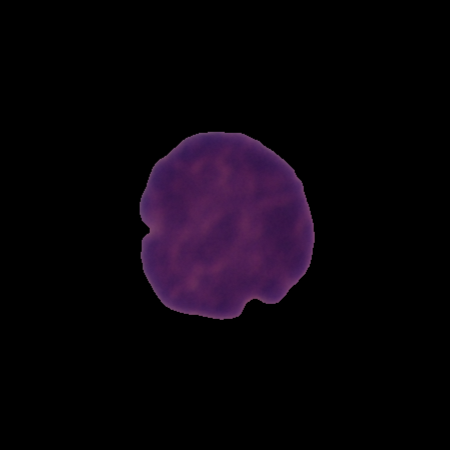
Label: healthy